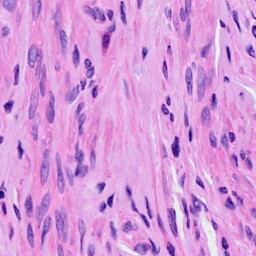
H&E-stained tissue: Ovarian